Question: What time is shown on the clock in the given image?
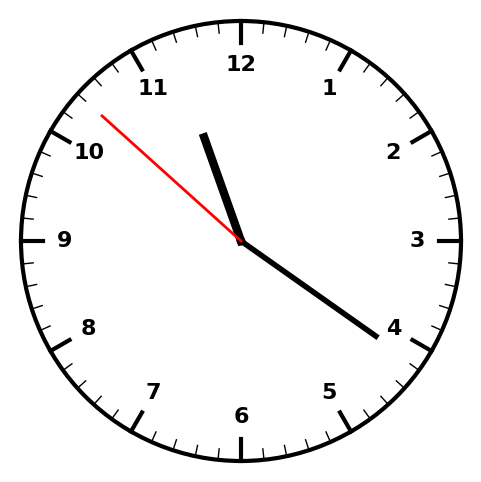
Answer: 11:20:52